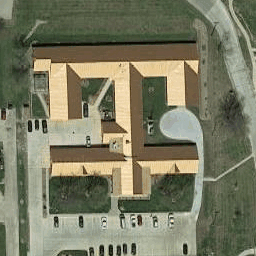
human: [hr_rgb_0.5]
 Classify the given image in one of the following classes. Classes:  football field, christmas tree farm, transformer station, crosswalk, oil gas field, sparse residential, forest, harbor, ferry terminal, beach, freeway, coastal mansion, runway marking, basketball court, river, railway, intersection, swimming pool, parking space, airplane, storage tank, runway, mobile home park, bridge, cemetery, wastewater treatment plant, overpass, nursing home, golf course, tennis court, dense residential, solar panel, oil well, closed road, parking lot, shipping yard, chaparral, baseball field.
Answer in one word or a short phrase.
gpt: nursing home